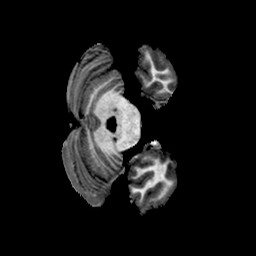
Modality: T1w
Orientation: axial
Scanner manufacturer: ge
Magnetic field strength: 3 T
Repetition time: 0.00766 s
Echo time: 0.003476 s